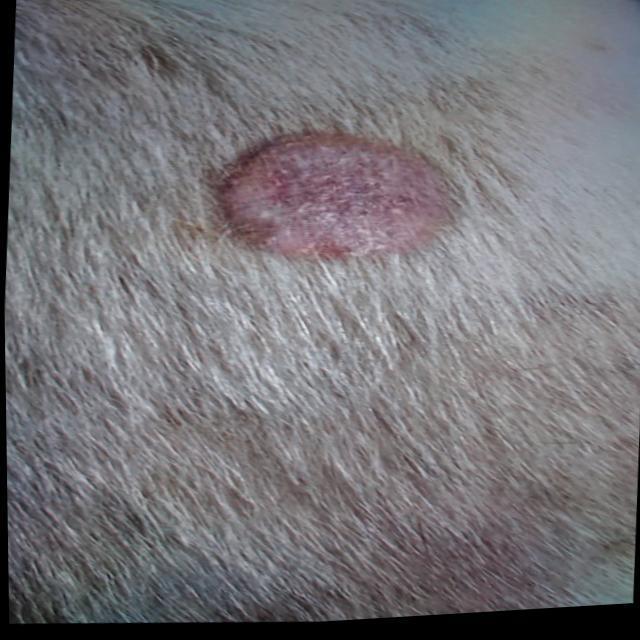
Canine ringworm (Dermatophytosis) — fungal infection caused by Microsporum or Trichophyton. Presents with circular alopecia, scaling, crusting, and broken hairs.